Interaction volume radius: 10 \u00c5
Interaction volume height: 20 \u00c5
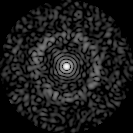
Disorder parameter: 0.8169